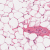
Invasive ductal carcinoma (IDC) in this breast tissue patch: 0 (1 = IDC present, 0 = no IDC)